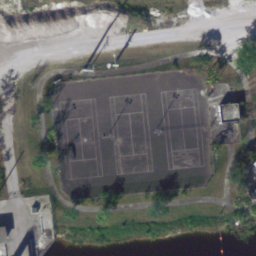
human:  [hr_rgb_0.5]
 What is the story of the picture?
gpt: tennis court